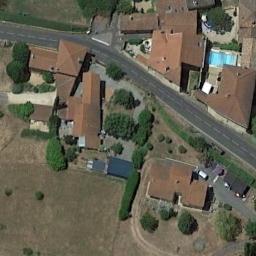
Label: medium_residential